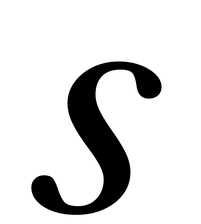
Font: LibreCaslonText-Italic_Italic